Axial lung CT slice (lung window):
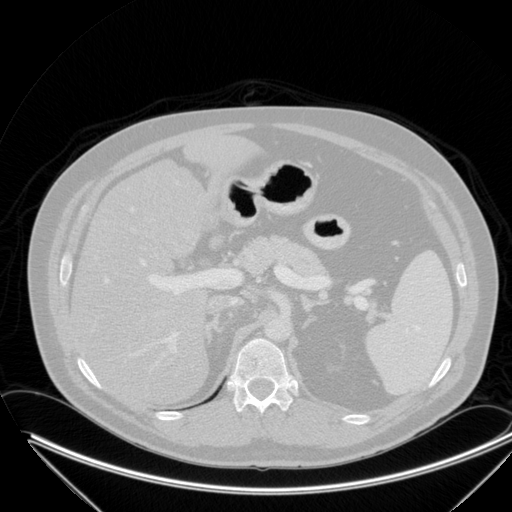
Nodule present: no